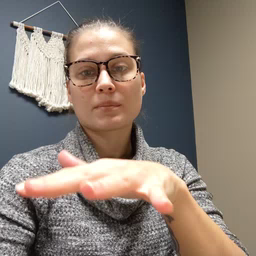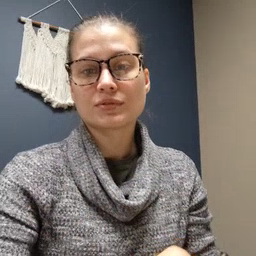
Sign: helicopter